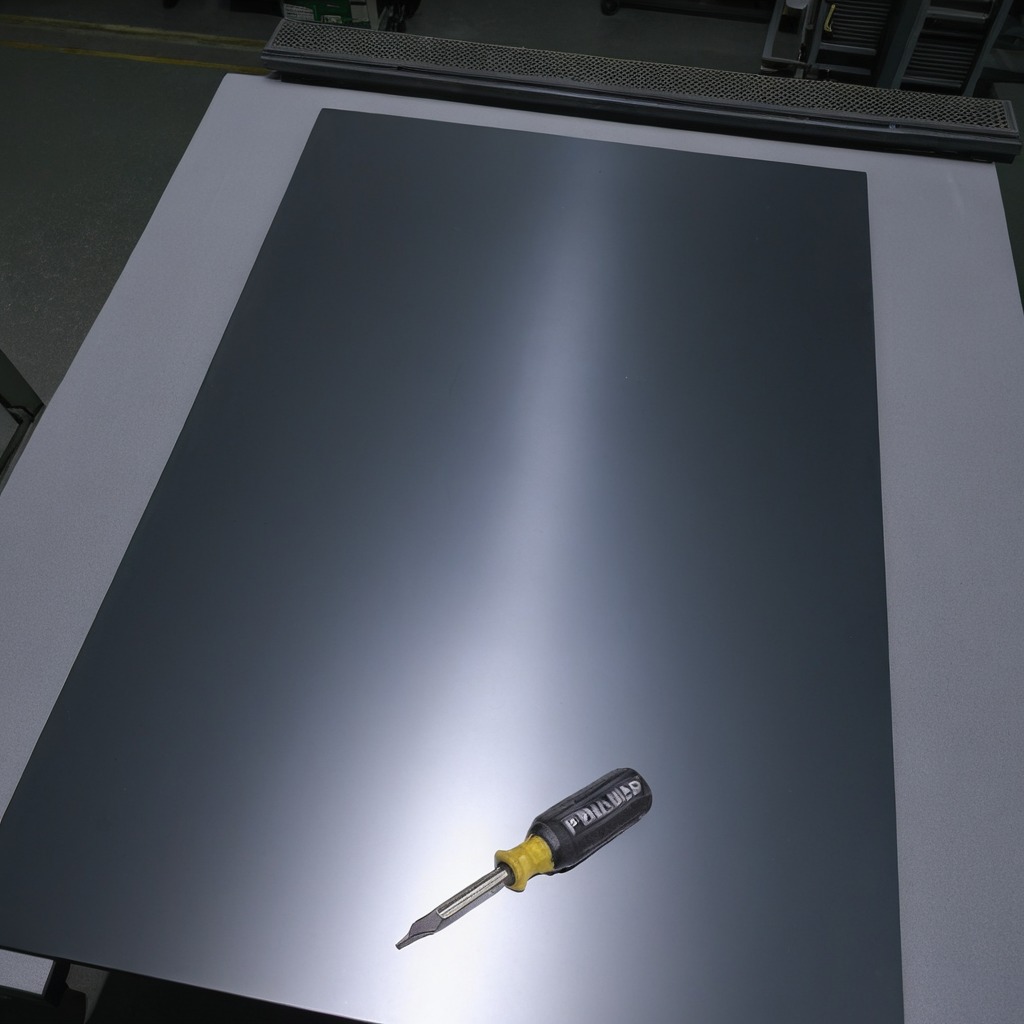
A screwdriver is lying on the tabletop.